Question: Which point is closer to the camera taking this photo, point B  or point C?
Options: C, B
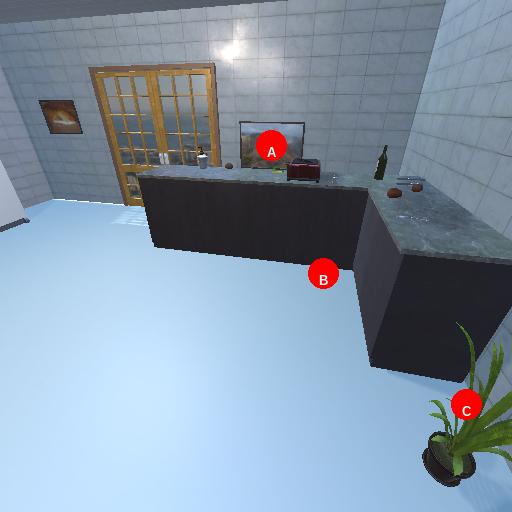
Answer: C